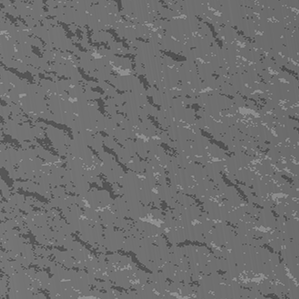
Label: frost